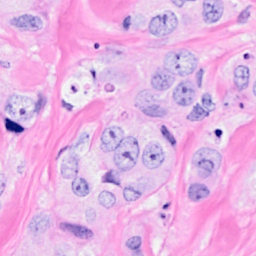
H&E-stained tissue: Breast